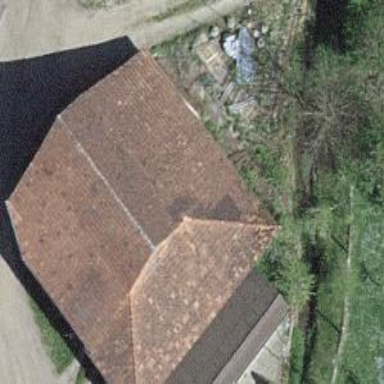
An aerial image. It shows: Rural barn.